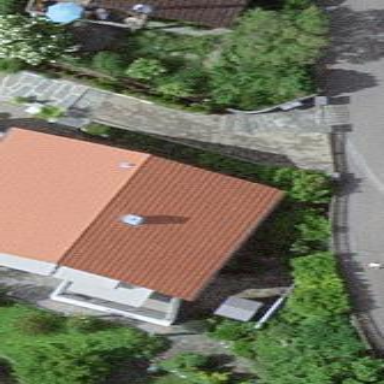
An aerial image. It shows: Simple house.